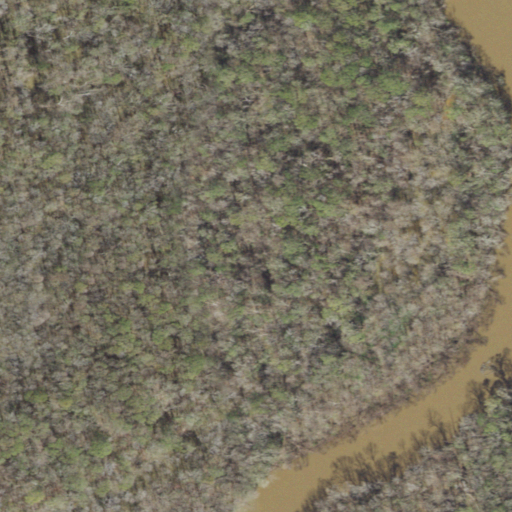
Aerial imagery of island in Florida named Hog Island containing woody wetlands, open water, and herbaceous wetlands